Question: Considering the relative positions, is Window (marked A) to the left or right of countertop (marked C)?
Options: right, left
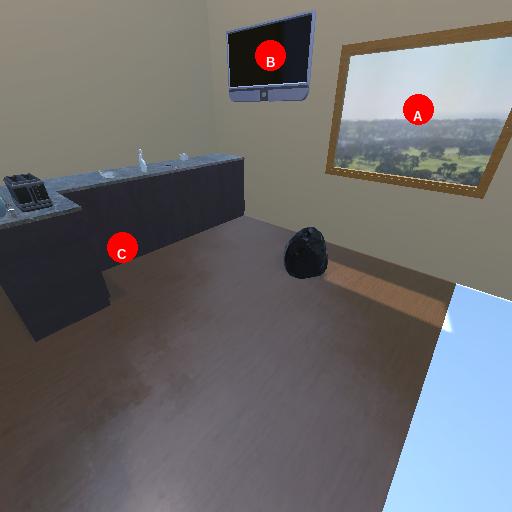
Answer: right